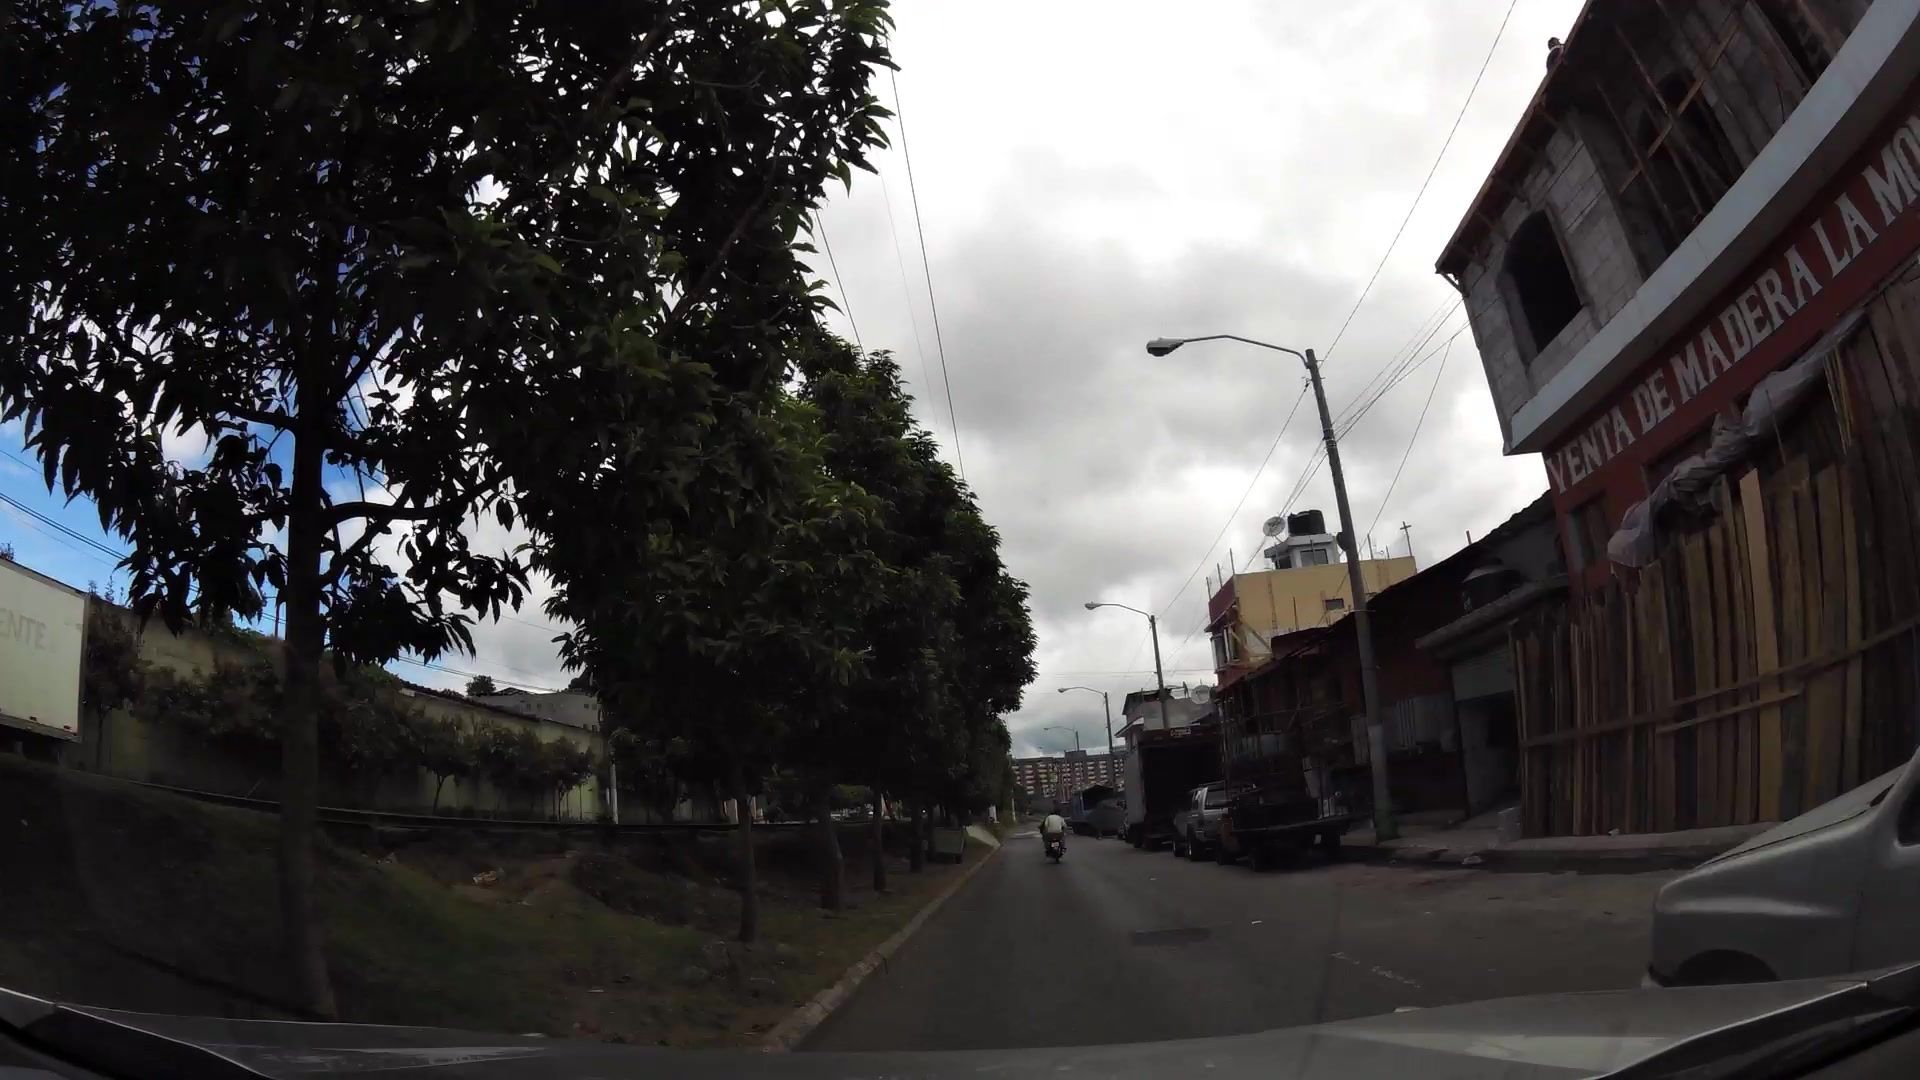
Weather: cloudy
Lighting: day
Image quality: good
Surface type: driving surface
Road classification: tertiary, primary
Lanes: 2
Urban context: urban centre
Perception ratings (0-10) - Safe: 3.97, Lively: 6.32, Beautiful: 5.67, Boring: 2.69, Depressing: 3.56, Wealthy: 1.85